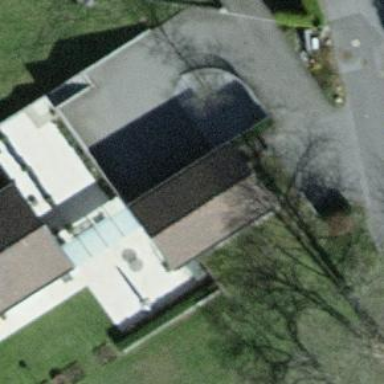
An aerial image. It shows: Garage.